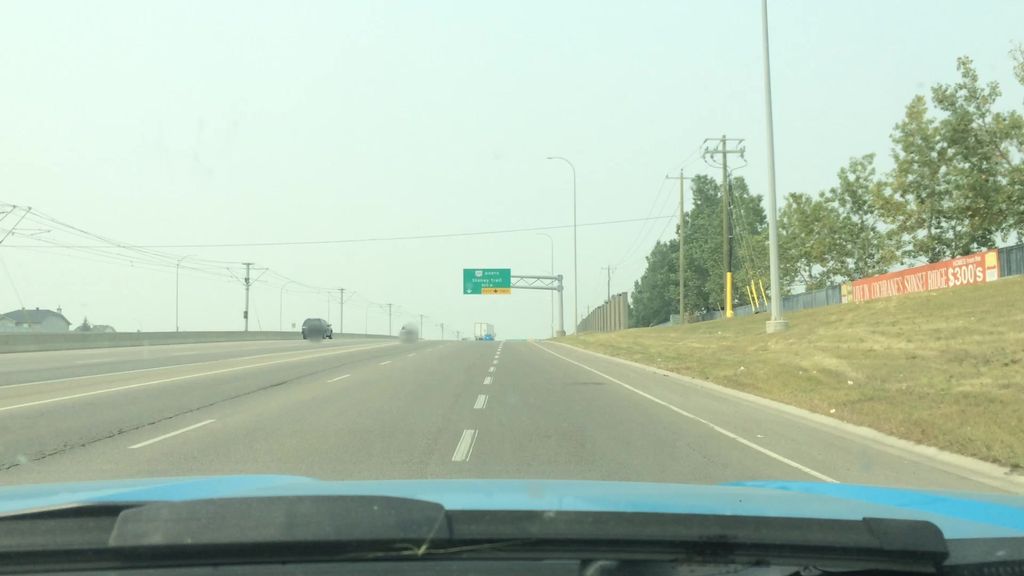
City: calgary